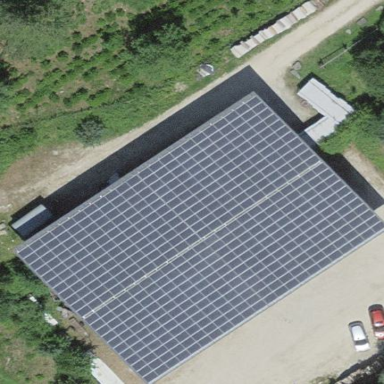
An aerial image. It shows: Building with solar photovoltaic panel power generator.